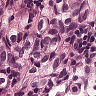
Metastatic tissue present: yes